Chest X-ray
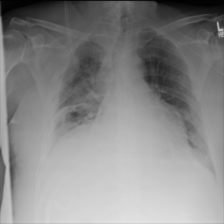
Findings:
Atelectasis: positive
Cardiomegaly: negative
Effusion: positive
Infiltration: positive
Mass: negative
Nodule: negative
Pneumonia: negative
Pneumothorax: negative
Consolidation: negative
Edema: negative
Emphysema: negative
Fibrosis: negative
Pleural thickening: negative
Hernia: negative